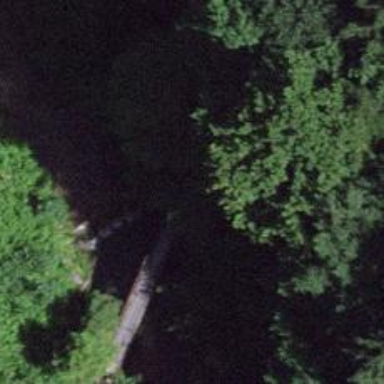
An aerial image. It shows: Unpaved path with bridge.